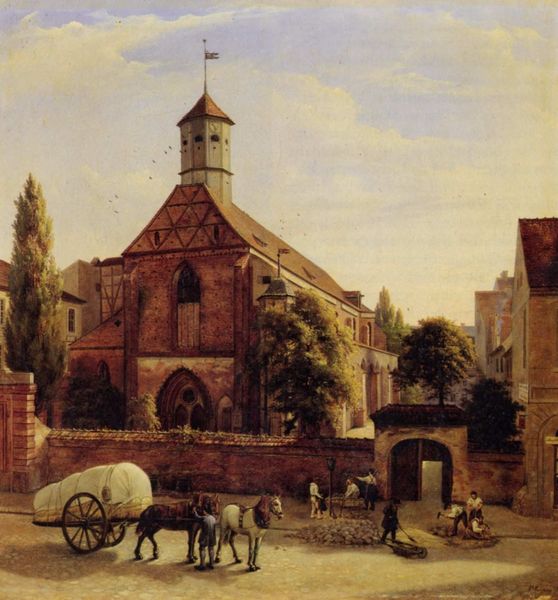
Titel: Berlin, Franziskanerkirche
Künstler: Heinrich Krigar
Institution: (Privatbesitz)
Schlagwörter: baum, blau, gemälde, himmel, laub, mann, vogel, weiß, wolken, bäume, grün, kirchturm, landschaft, menschen, stadt, braun, bunt, fenster, frankreich, frau, holz, laterne, männer, nacht, schwarz, strasse, stroh, dach, gebäude, haus, weg, zaun, beige, architektur, stein, steine, holland, öl, häuser, vögel, kirche, sonne, kind, gotik, arbeit, bauern, karren, kinder, pferd, pferde, räder, turm, ansicht, bogen, fassade, genremalerei, italien, pflaster, fahne, flagge, heu, dorf, dächer, mauer, ziegel, backstein, kutsche, platz, arbeiter, rad, schubkarre, wagen, ölgemälde, junge, tor, eingang, glockenturm, kloster, torbogen, schimmel, portal, gotisch, rosette, spitzbogen, hammer, mittelalter, fachwerk, stadtmauer, planwagen, gespann, sakralbau, turmuhr, fuhrwerk, satteldach, pferdewagen, ziegelstein, dachreiter, menschne, kirchhof, plane, pferdekarren, pferdefuhrwerk, öocker